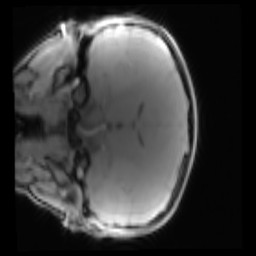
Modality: PDw
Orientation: coronal
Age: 12
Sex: male
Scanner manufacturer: siemens
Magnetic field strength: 3 T
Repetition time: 0.25 s
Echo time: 0.00103 s